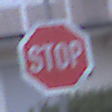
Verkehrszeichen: Stop
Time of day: SunriseSunset
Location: Outdoor (Urban)
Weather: PartlyCloudy
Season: NotSpecified
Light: Natural